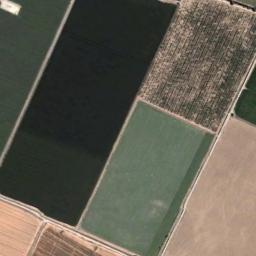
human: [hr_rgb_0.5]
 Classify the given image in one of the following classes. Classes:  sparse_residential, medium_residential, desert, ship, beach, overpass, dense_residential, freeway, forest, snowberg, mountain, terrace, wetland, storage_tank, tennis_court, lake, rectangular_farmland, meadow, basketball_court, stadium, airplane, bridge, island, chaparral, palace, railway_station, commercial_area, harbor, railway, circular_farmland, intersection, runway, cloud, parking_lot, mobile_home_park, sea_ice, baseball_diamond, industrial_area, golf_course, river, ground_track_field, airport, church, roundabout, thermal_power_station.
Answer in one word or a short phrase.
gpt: rectangular_farmland